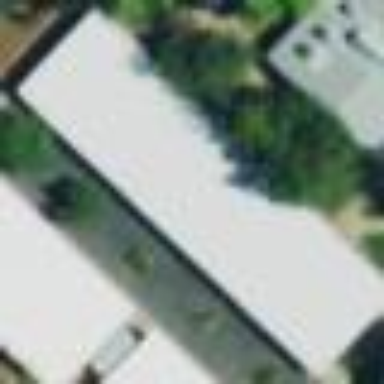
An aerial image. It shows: School building.